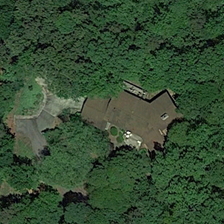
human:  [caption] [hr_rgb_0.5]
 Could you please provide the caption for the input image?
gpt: a building is surrounded by many green trees .

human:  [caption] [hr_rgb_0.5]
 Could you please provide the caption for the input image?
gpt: the brown villa is surrounded by dense forest .

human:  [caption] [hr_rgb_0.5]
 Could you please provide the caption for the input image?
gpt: a building is surrounded by many green trees .

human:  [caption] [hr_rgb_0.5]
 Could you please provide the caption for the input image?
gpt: the brown villa is surrounded by dense forest .

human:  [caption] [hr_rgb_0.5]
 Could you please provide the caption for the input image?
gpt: a building is surrounded by many green trees .